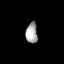
Tissue: lung
Cell type: Epithelial cells
Senescence score: 0.5567
Nuclear area (px): 245
Mean DAPI intensity: 161.045